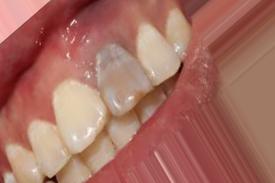
Condition: Tooth Discoloration